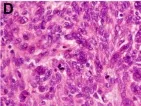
Microscopic characteristics and immunophenotypes of the primary tumor. (D) Mitoses were easily observed. (D,E) x400. Immunochemistry staining: x400.
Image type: pathology (h&e)